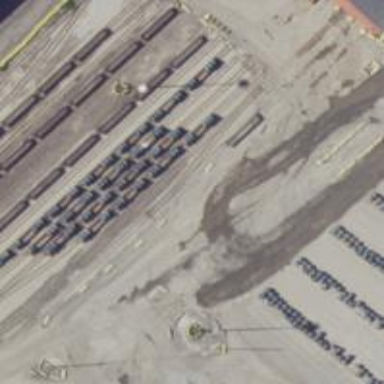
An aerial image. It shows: Rail spur service.